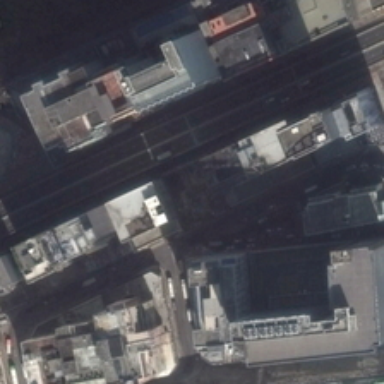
Some buildings are in two sides of a road in a commercial area .